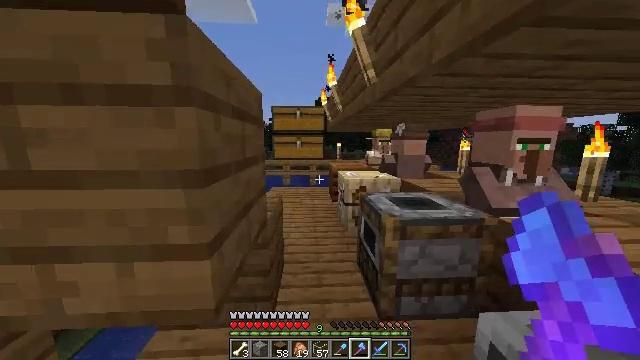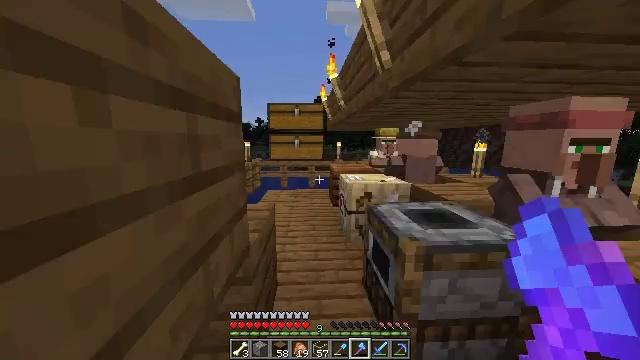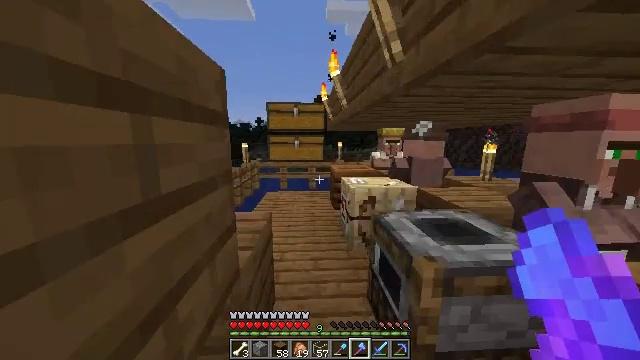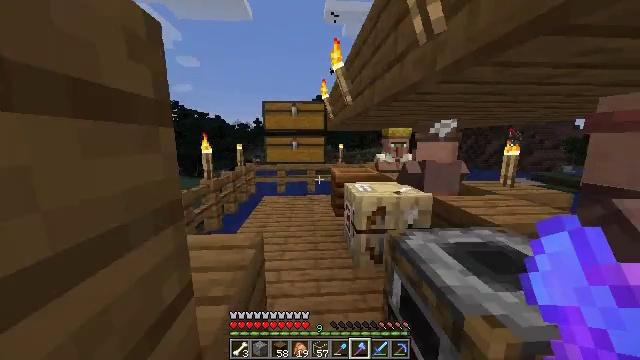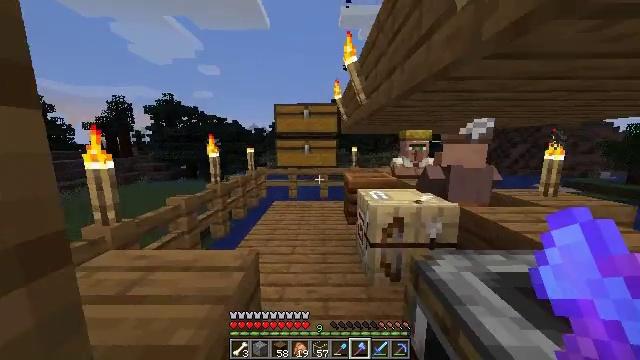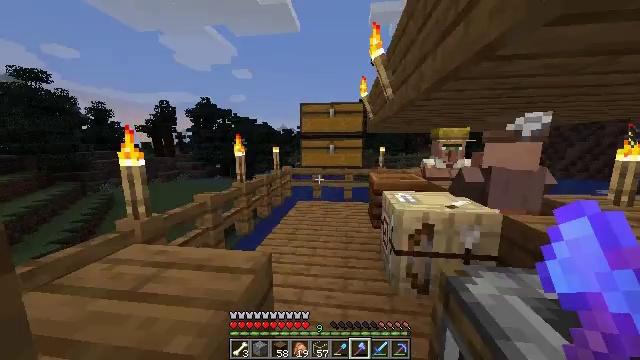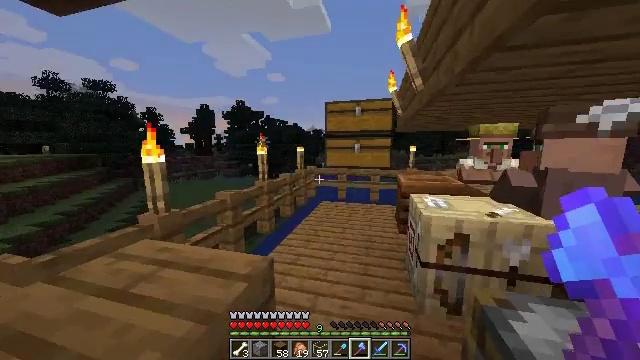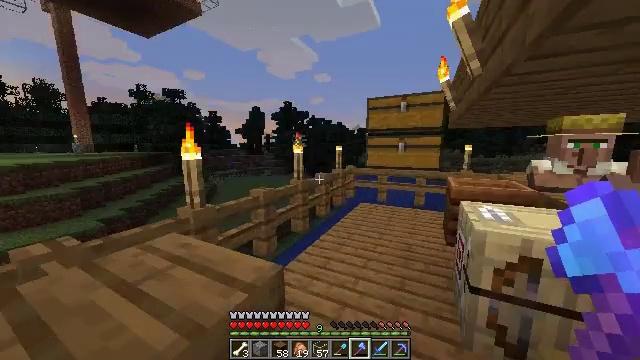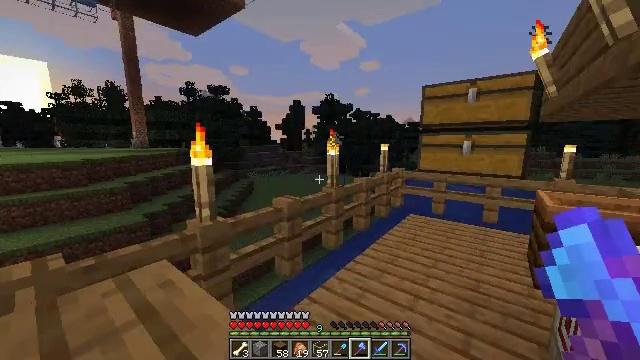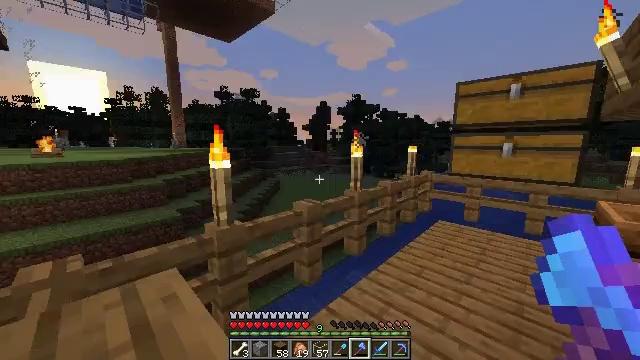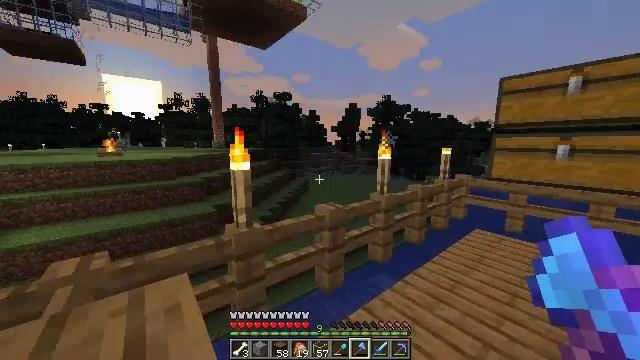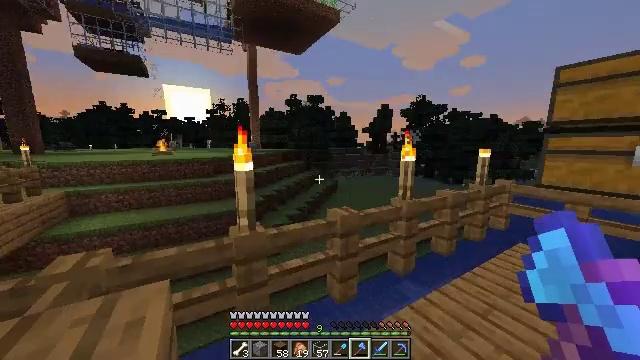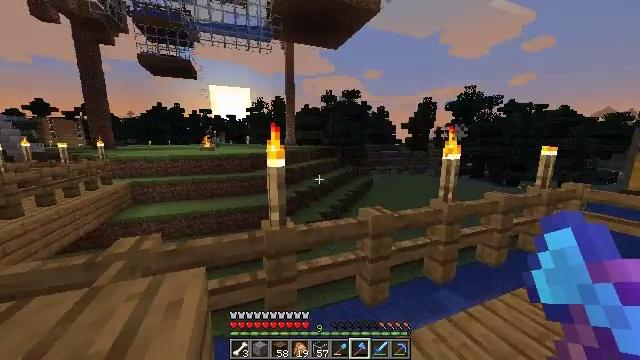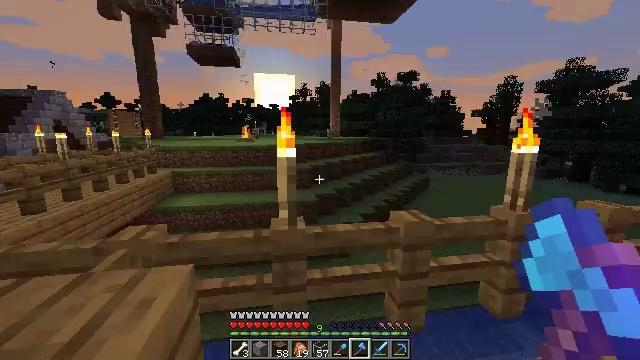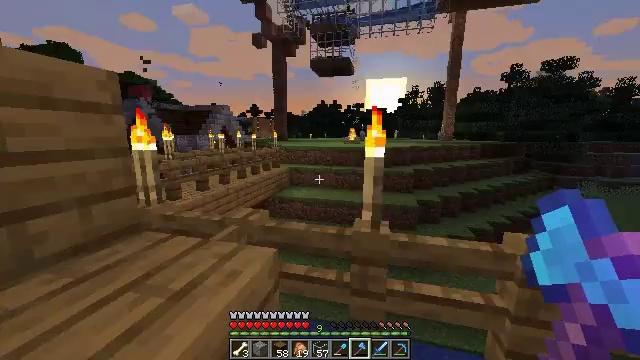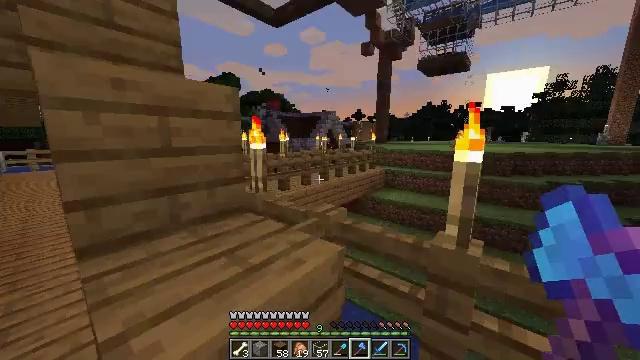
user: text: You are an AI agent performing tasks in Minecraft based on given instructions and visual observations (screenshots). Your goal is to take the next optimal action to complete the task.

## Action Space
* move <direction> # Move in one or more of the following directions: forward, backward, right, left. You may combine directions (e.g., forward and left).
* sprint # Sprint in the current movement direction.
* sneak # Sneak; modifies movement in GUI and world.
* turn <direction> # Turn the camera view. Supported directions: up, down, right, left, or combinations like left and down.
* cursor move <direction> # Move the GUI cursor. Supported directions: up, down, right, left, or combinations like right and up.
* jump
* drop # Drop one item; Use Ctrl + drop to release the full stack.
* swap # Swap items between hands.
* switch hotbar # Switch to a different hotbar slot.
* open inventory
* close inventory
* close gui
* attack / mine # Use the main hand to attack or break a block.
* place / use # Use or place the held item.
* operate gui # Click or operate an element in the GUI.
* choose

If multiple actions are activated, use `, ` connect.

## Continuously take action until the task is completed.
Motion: motion action
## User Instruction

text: Create chiseled stone bricks in the crafting table.
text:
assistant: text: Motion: move forward
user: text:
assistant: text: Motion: move forward
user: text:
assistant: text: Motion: move forward
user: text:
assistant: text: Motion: move forward and move right, turn left
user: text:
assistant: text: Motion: move forward and move right, turn left
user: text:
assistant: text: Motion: move forward and move right, turn left
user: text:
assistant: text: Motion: move forward, turn left
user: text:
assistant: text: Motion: move forward, sprint, turn left
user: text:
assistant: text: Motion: move forward, sprint, turn left
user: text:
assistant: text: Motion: move forward, sprint, turn left
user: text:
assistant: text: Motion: move forward, sprint, turn left
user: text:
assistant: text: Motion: move forward, turn left
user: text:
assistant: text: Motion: move forward and move right, turn left and down
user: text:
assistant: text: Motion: move forward and move right, turn left
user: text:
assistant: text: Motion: turn left
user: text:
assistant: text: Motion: turn left
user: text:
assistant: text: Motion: turn left and up
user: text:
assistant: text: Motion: turn left and up
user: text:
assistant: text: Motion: turn left
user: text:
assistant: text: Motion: move forward
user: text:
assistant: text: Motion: move forward
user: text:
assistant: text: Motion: move forward, turn left
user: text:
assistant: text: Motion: move forward, turn left, jump
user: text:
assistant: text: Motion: move forward, turn left and up, jump
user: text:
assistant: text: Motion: move forward, turn up, jump
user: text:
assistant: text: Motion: move forward, turn right, jump
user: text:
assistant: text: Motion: move forward, turn right, jump
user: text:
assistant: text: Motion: move forward, jump
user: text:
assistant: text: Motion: move forward, jump
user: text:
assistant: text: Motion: move forward, jump